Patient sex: M
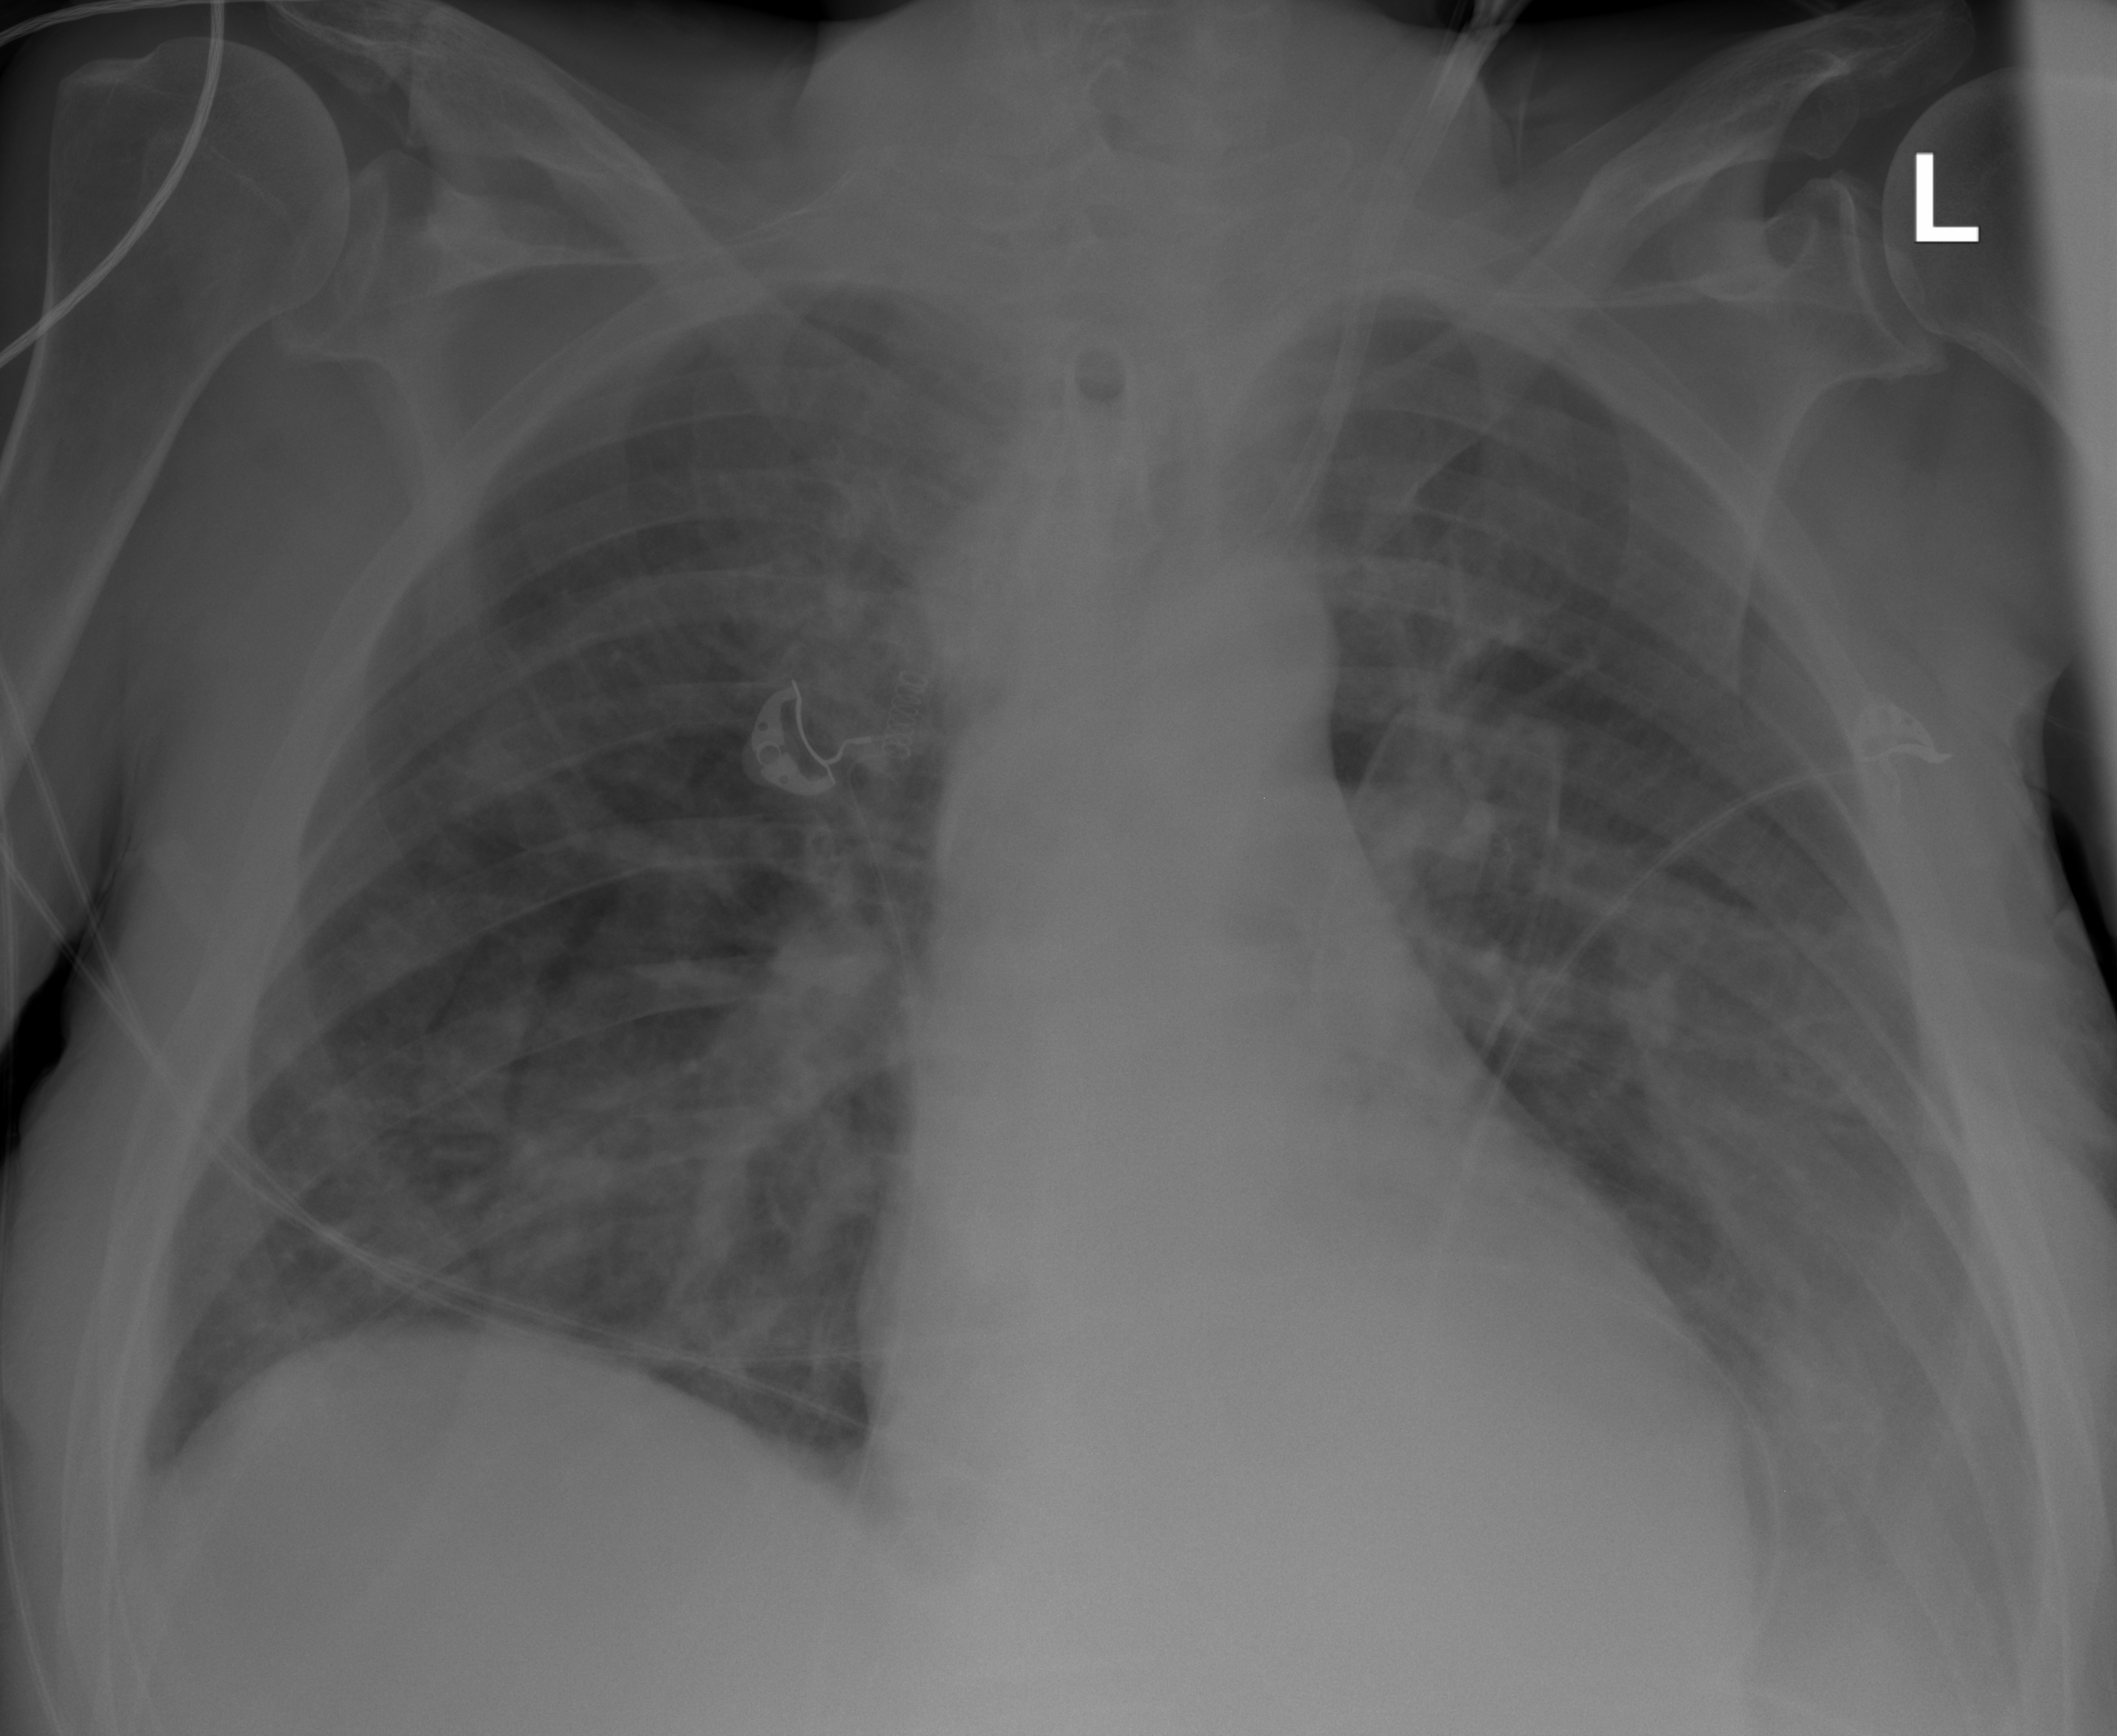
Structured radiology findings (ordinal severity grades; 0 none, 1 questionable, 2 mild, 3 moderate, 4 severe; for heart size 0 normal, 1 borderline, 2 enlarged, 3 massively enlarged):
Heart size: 2
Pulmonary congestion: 2
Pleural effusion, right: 1
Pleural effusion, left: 2
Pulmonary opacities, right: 2
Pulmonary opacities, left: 0
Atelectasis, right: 2
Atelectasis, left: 2